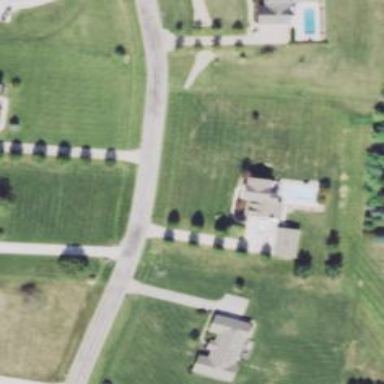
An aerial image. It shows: Driveway leading to service road.